Question: I need to send MMS in android so had given the code as below, the images from drawable is first saved in sd card then fetched back to the SMS body, but after clicking "SEND" button i get the image as shown here. the saved images in downloads from sd card are not openable, i get error as "invalid file". checked with the image name everything is in lowercase alphabets.
where am i going wrong please let me know.

'''
private void doSendIntent(String subject, String text) {
try {
Intent sendIntent = new Intent(android.content.Intent.ACTION_SEND);
// sendIntent.setType("message/rfc822");
sendIntent.putExtra(android.content.Intent.EXTRA_SUBJECT, subject);
sendIntent.putExtra(android.content.Intent.EXTRA_TEXT, text);
sendIntent.setType("image/png");
Bitmap bbicon;
bbicon = BitmapFactory.decodeResource(getResources(),
R.drawable.gicon);
String extStorageDirectory = Environment
.getExternalStorageDirectory().toString();
OutputStream outStream = null;
File f = new File(extStorageDirectory + "/Download/",
"gicon.png");
try {
outStream = new FileOutputStream(f);
bbicon.compress(Bitmap.CompressFormat.PNG, 100, outStream);
outStream.flush();
outStream.close();
} catch (Exception e) {
}
File fl = new File(Environment.getExternalStorageDirectory()
.getAbsolutePath() + "/Download/", "gicon.png");
Uri uri = Uri.fromFile(fl);
sendIntent.putExtra(Intent.EXTRA_STREAM, uri);
this.cordova).getContext().getPackageName(), 0);
this.cordova.startActivityForResult(this, sendIntent, 0);
}
private Resources getResources() {
// TODO Auto-generated method stub
return null;
}
}
'''
Logcat Error
'''
09-20 11:58:35.200: E/Mms/media(323): IOException caught while opening or reading stream
09-20 11:58:35.200: E/Mms/media(323): java.io.FileNotFoundException: /mnt/sdcard/Download/gicon.png (Permission denied)
09-20 11:58:35.200: E/Mms/media(323): at org.apache.harmony.luni.platform.OSFileSystem.open(Native Method)
09-20 11:58:35.200: E/Mms/media(323): at dalvik.system.BlockGuard$WrappedFileSystem.open(BlockGuard.java:232)
09-20 11:58:35.200: E/Mms/media(323): at java.io.FileInputStream.<init>(FileInputStream.java:80)
09-20 11:58:35.200: E/Mms/media(323): at java.io.FileInputStream.<init>(FileInputStream.java:132)
09-20 11:58:35.200: E/Mms/media(323): at android.content.ContentResolver.openInputStream(ContentResolver.java:317)
09-20 11:58:35.200: E/Mms/media(323): at com.android.mms.model.MediaModel.initMediaSize(MediaModel.java:280)
09-20 11:58:35.200: E/Mms/media(323): at com.android.mms.model.MediaModel.<init>(MediaModel.java:77)
09-20 11:58:35.200: E/Mms/media(323): at com.android.mms.model.RegionMediaModel.<init>(RegionMediaModel.java:40)
09-20 11:58:35.200: E/Mms/media(323): at com.android.mms.model.RegionMediaModel.<init>(RegionMediaModel.java:35)
09-20 11:58:35.200: E/Mms/media(323): at com.android.mms.model.ImageModel.<init>(ImageModel.java:63)
09-20 11:58:35.200: E/Mms/media(323): at com.android.mms.data.WorkingMessage.changeMedia(WorkingMessage.java:464)
09-20 11:58:35.200: E/Mms/media(323): at com.android.mms.data.WorkingMessage.setAttachment(WorkingMessage.java:365)
09-20 11:58:35.200: E/Mms/media(323): at com.android.mms.ui.ComposeMessageActivity.addImage(ComposeMessageActivity.java:2663)
09-20 11:58:35.200: E/Mms/media(323): at com.android.mms.ui.ComposeMessageActivity.addAttachment(ComposeMessageActivity.java:2799)
09-20 11:58:35.200: E/Mms/media(323): at com.android.mms.ui.ComposeMessageActivity.handleSendIntent(ComposeMessageActivity.java:2728)
09-20 11:58:35.200: E/Mms/media(323): at com.android.mms.ui.ComposeMessageActivity.initialize(ComposeMessageActivity.java:1757)
09-20 11:58:35.200: E/Mms/media(323): at com.android.mms.ui.ComposeMessageActivity.onCreate(ComposeMessageActivity.java:1685)
09-20 11:58:35.200: E/Mms/media(323): at android.app.Instrumentation.callActivityOnCreate(Instrumentation.java:1047)
09-20 11:58:35.200: E/Mms/media(323): at android.app.ActivityThread.performLaunchActivity(ActivityThread.java:1611)
09-20 11:58:35.200: E/Mms/media(323): at android.app.ActivityThread.handleLaunchActivity(ActivityThread.java:1663)
09-20 11:58:35.200: E/Mms/media(323): at android.app.ActivityThread.access$1500(ActivityThread.java:117)
09-20 11:58:35.200: E/Mms/media(323): at android.app.ActivityThread$H.handleMessage(ActivityThread.java:931)
09-20 11:58:35.200: E/Mms/media(323): at android.os.Handler.dispatchMessage(Handler.java:99)
09-20 11:58:35.200: E/Mms/media(323): at android.os.Looper.loop(Looper.java:123)
09-20 11:58:35.200: E/Mms/media(323): at android.app.ActivityThread.main(ActivityThread.java:3683)
09-20 11:58:35.200: E/Mms/media(323): at java.lang.reflect.Method.invokeNative(Native Method)
09-20 11:58:35.200: E/Mms/media(323): at java.lang.reflect.Method.invoke(Method.java:507)
09-20 11:58:35.200: E/Mms/media(323): at com.android.internal.os.ZygoteInit$MethodAndArgsCaller.run(ZygoteInit.java:839)
09-20 11:58:35.200: E/Mms/media(323): at com.android.internal.os.ZygoteInit.main(ZygoteInit.java:597)
09-20 11:58:35.200: E/Mms/media(323): at dalvik.system.NativeStart.main(Native Method)
'''
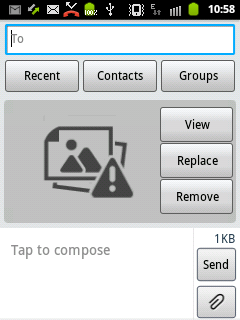
Answer: since i'm not using oncreate method in this class so was getting error at getResouces() so had given 'private Resources getResources() { // TODO Auto-generated method stub return null; }' in order to clear the error. and this was making the image not to appear.
so now deleted the above code and gave 'bbicon = BitmapFactory.decodeResource(this.cordova.getActivity().getResources(),' which solved my error.